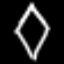
Label: diamond